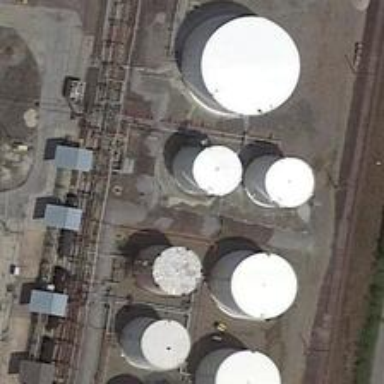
Dozens of white circle buildings are situated in this rectangular area .